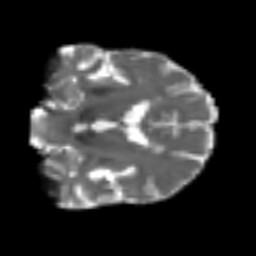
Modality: T2w
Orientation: coronal
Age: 74
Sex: male
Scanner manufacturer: siemens
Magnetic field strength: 3 T
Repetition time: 4.987 s
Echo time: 0.0792 s